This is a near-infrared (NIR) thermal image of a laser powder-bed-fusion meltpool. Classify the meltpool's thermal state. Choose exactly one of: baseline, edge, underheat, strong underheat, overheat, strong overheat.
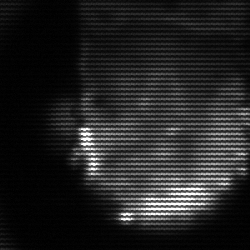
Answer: baseline